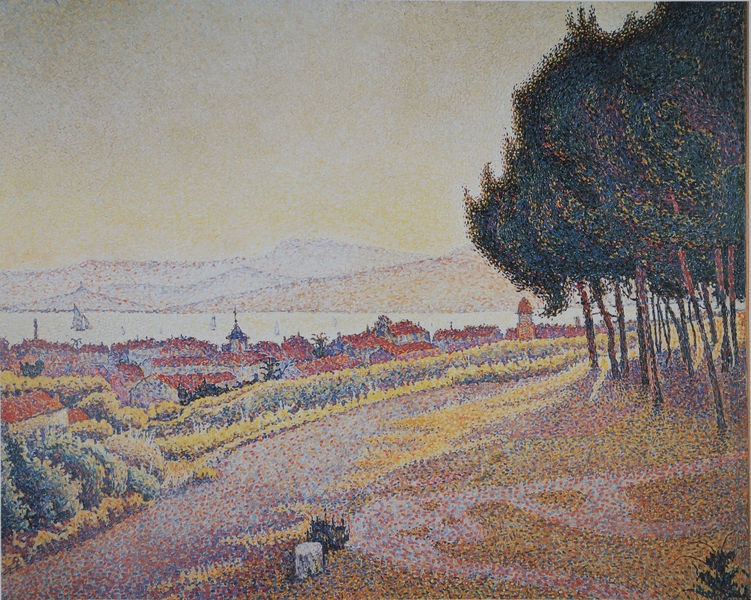
Titel: Soleil couchant sur la ville. Opus 233 (Saint-Tropez), Sonnenuntergang über dem Dorf. Opus 233 (Saint-Tropez)
Künstler: Paul Signac
Standort: Miyazaki (Japan)
Institution: Staatliches Museum für Kunst
Schlagwörter: baum, berg, blau, blätter, gemälde, himmel, laub, meer, schatten, wasser, weiß, wolken, baumstämme, bäume, fluss, gelb, grün, impressionismus, kirchturm, landschaft, ocker, see, stadt, ufer, blumen, braun, bunt, frankreich, grau, hell, licht, orange, pastell, schwarz, strasse, tisch, blick, dach, gebäude, haus, rot, weg, wiese, wolke, beige, malerei, stein, tischdecke, öl, dämmerung, feld, felder, ferne, halme, horizont, häuser, hügel, morgen, natur, stamm, strauch, weite, busch, büsche, einsam, gebüsch, gewässer, kirche, pfad, sonne, sträucher, gold, blatt, pflanze, rosa, wald, arbeit, boot, boote, turm, hellblau, aussicht, küste, schiff, schiffe, segel, segelboot, sommer, ansicht, divisionismus, ort, pointilismus, segelschiff, acker, ernte, getreide, korn, berge, gebirge, hang, hellbraun, leer, dorf, dächer, allee, bergkette, dunkelgrün, farbe, lila, violett, halm, herbst, hügellandschaft, böschung, ölgemälde, stämme, wetter, baumkronen, menschenleer, segelboote, waldrand, kirchtürme, ortschaft, panorama, punkte, village, gepunktet, türme, punkt, tupfen, tanne, tupfer, lac, nadelbäume, chiemsee, hain, siedlung, seurat, signac, leicht, freundlich, farbtupfer, waser, wals, strächer, pointillismus, paul signac, pointilistisch, postimpressionismus, impressionist, neoimpressionismus, pointiert, george seurat, pointillistisch, signac; paul, degel, däher, feler, gebirgsmassiv, grenzstein, hellgelb, pünktchen, segelbooz, serusier, bott, seenlandschaft, chemin, woese, malstift, duftig, wollken, fauve, bateau, dächerlandschaft, pointellismus, paul seurat, pointilliste, rote dächer, imperessionist, rote dächer und see, gelber himmel, lisière, paysagepointilliste, lsière, brone, borne, ort am see